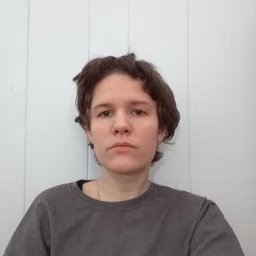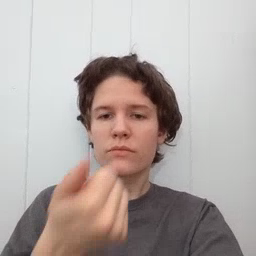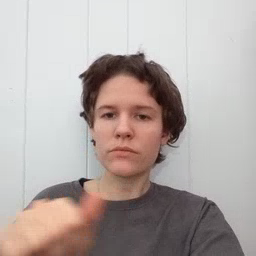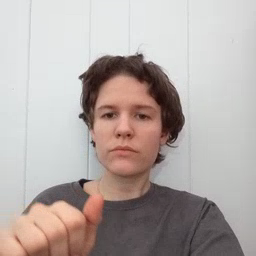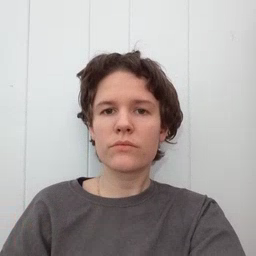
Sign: any